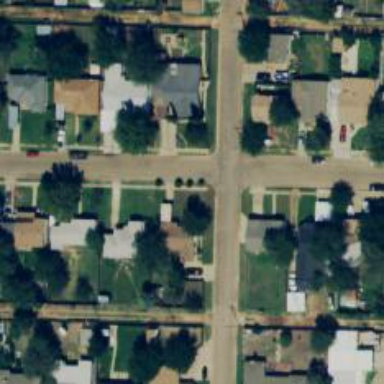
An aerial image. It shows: Residential road.